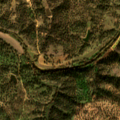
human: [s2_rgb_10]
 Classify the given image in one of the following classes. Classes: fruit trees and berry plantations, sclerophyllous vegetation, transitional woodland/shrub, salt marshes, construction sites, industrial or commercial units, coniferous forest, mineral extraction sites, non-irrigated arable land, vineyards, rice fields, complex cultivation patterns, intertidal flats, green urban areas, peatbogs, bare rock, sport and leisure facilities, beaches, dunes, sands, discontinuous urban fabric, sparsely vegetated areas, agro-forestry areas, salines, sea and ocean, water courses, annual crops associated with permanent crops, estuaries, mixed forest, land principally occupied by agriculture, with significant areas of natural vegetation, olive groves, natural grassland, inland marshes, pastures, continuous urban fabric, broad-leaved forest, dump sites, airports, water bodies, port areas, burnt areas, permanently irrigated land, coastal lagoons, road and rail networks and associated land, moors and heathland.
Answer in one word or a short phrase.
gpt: non-irrigated arable land, agro-forestry areas, broad-leaved forest